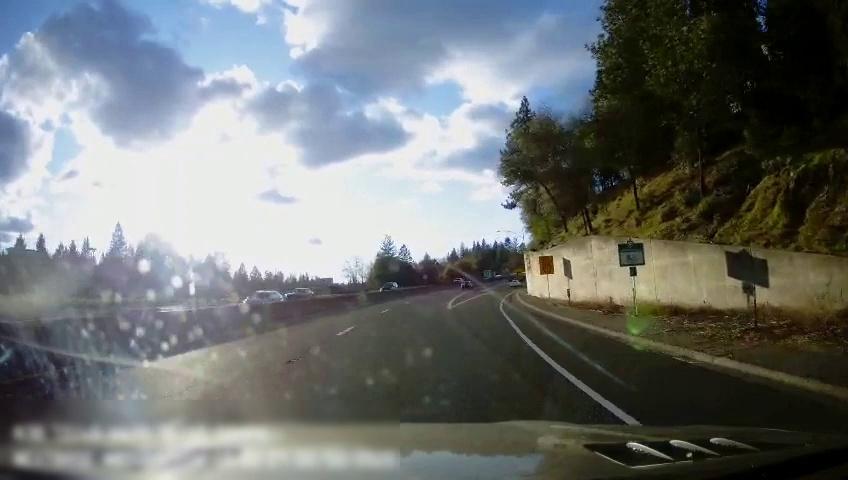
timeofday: Day
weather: Sunny
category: Drivable Space
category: Drivable Space
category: Vehicles | SUV
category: Vehicles | Car
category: Vehicles | Car
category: Vehicles | Car
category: Vehicles | Car
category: Lanes | Alternate Lane
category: Lanes | Current Lane
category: Lanes | Alternate Lane
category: Lanes | Alternate Lane
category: Lanes | Alternate Lane
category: Traffic | Signs